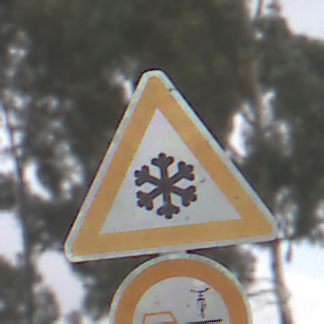
Verkehrszeichen: SchneeOderEisglaette
Zusatzzeichen unten: VerbotUeberholenEinspurigeFahrzeuge
Umgebung: Outdoor, Nature
Tageszeit: MorningAfternoon
Wetter: Overcast
Licht: Natural
Jahreszeit: NotSpecified
Kontrast: LowContrast